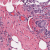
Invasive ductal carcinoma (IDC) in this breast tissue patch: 1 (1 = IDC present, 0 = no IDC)